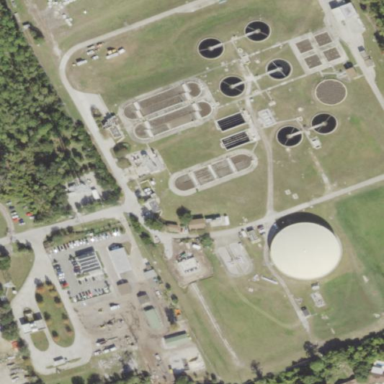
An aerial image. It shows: View of wastewater plant.